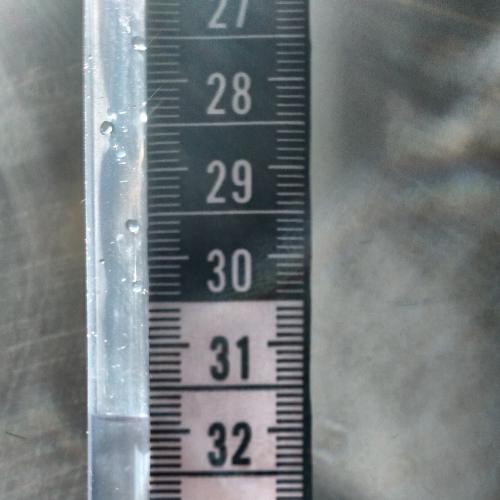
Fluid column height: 31.8 cm